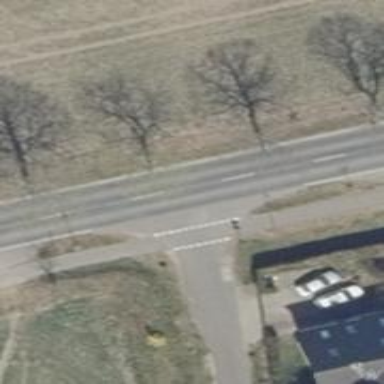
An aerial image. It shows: Road with "give way" sign.